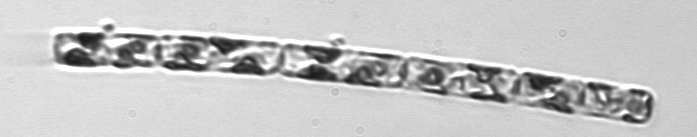
Label: Guinardia_delicatula